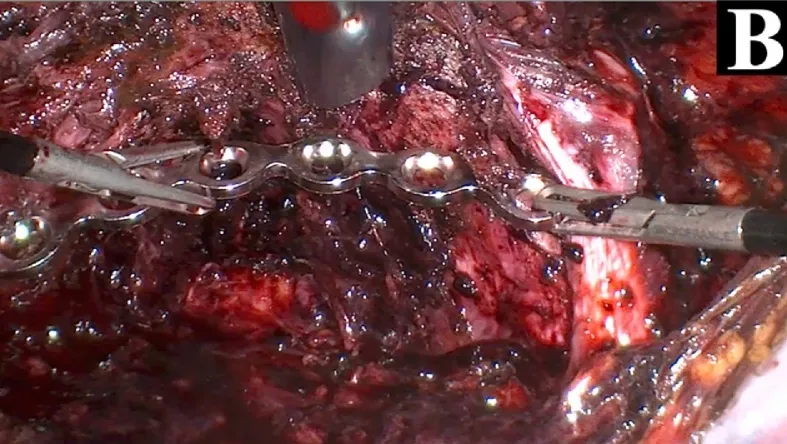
During the positioning of the plate using forceps.
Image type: medical_photograph (other_medical_photograph)